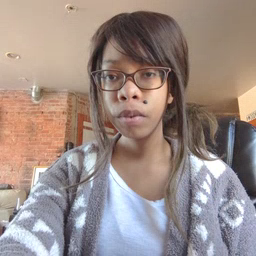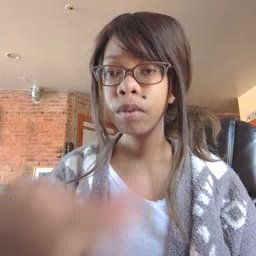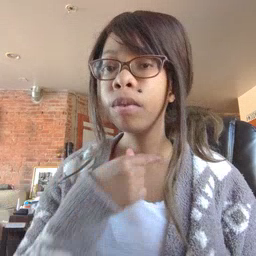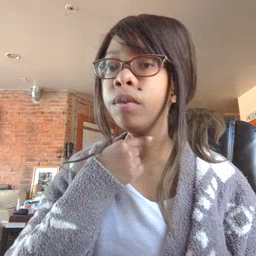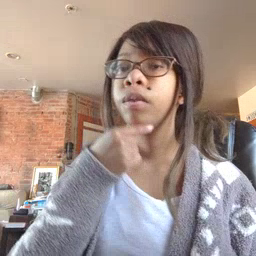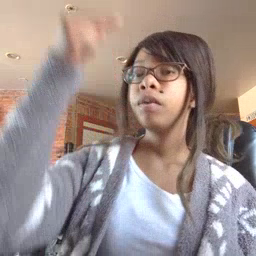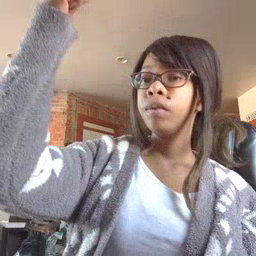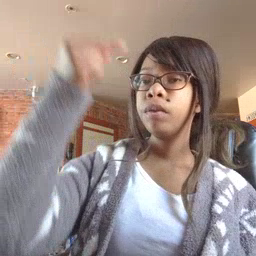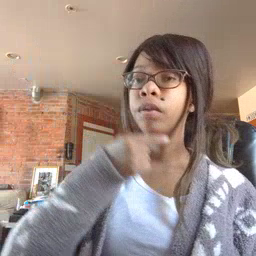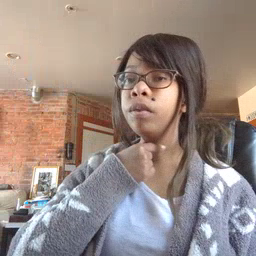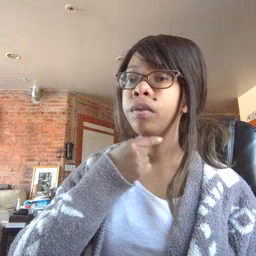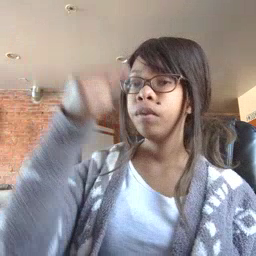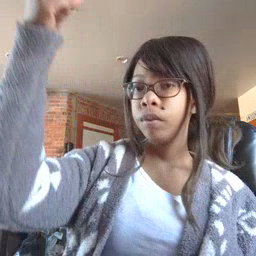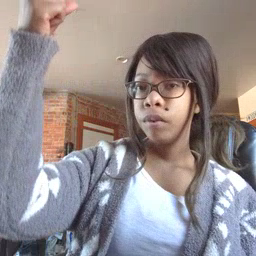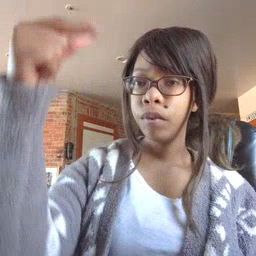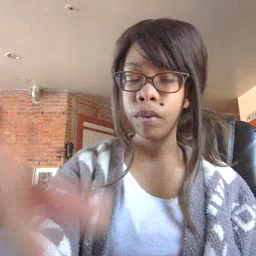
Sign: giraffe